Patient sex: M
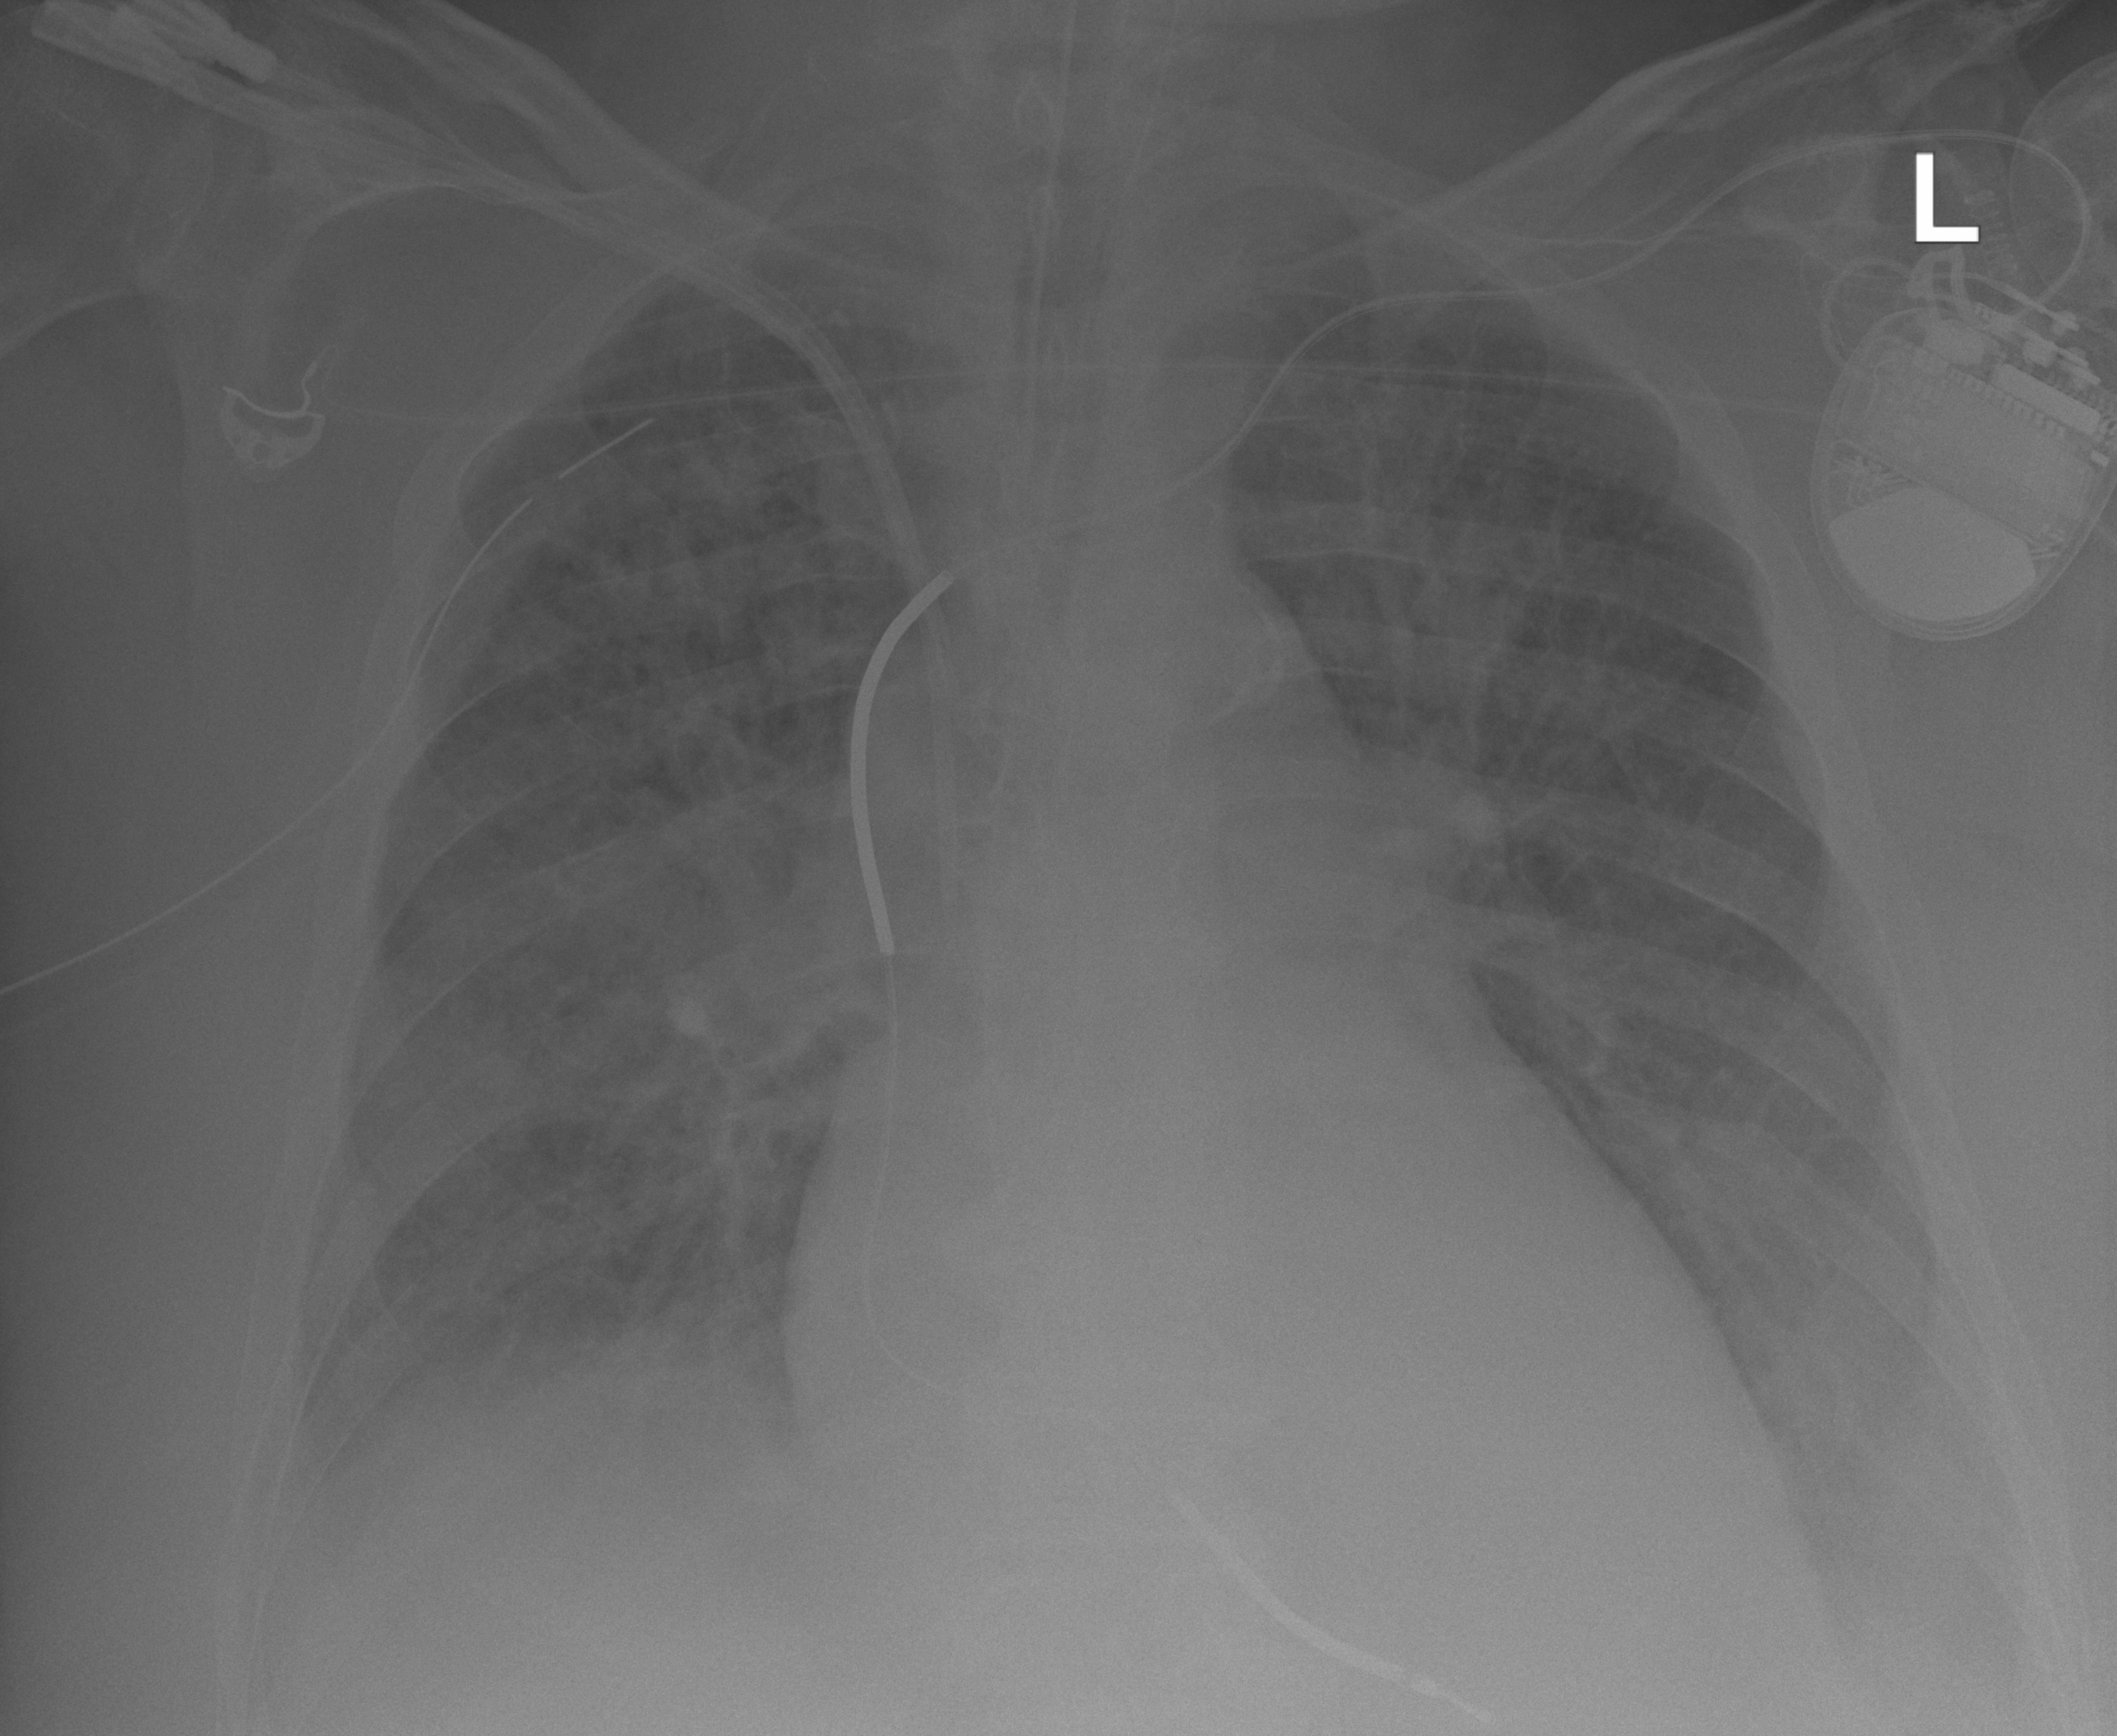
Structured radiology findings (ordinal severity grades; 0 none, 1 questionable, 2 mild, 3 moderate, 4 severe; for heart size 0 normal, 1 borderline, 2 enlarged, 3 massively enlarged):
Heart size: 2
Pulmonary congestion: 2
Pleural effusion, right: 2
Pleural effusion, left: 2
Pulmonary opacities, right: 3
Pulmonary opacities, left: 1
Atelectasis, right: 2
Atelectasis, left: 2